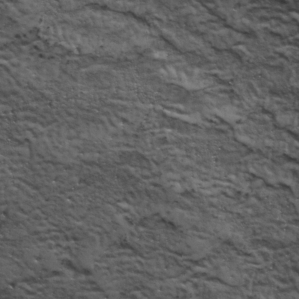
Label: frost